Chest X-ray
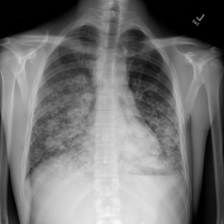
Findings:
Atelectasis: negative
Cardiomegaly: negative
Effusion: negative
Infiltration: negative
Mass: negative
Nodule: negative
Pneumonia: negative
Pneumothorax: negative
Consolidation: negative
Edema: negative
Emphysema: negative
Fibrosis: negative
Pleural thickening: negative
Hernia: negative